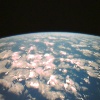
Label: cloud